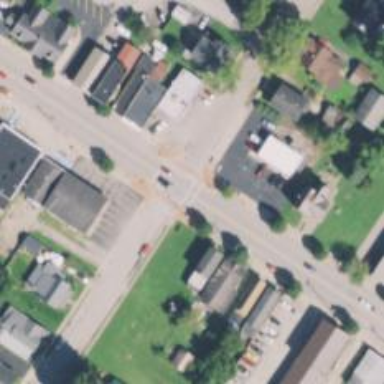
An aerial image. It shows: Marked road crossing with lines.